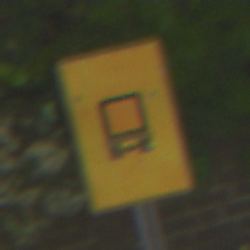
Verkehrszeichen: KennzeichnungspflichtigeFahrzeugeGefaehrlicheGueterOhnePfeilsymbol
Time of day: MorningAfternoon
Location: Outdoor (Urban)
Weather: Overcast
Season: NotSpecified
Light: Natural